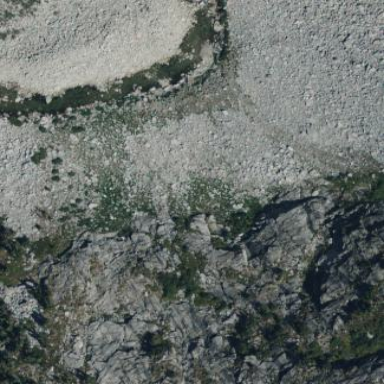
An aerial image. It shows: Natural scree.